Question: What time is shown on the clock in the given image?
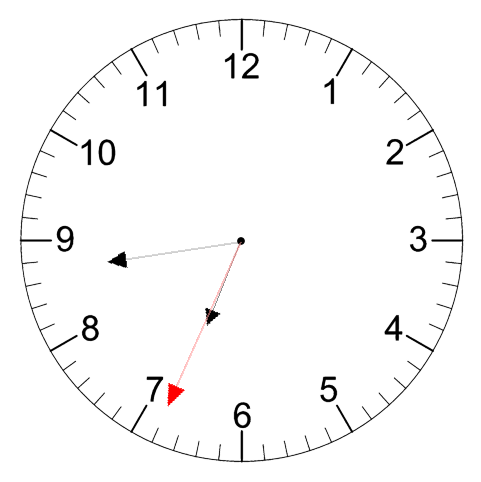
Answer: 06:43:34